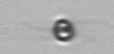
Label: flagellate